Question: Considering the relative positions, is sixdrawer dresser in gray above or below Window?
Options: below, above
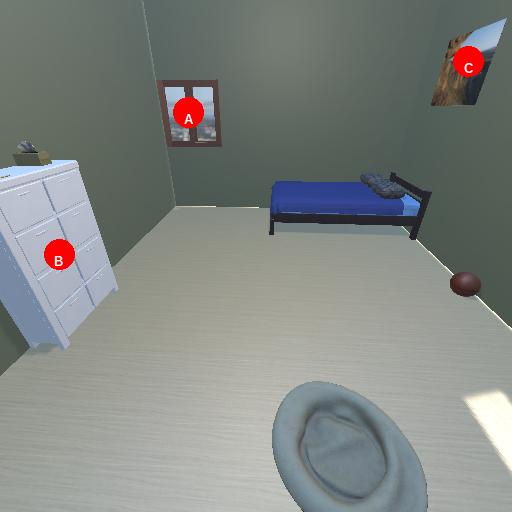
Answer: below